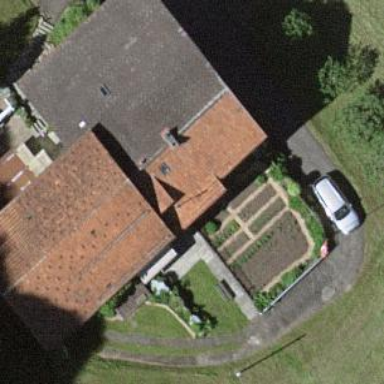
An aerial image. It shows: Hut.